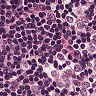
Metastatic tissue present: yes